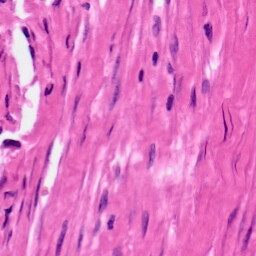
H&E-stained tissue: Ovarian